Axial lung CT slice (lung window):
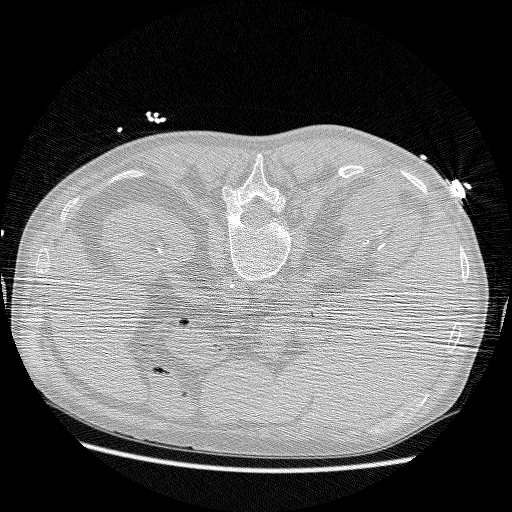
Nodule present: no